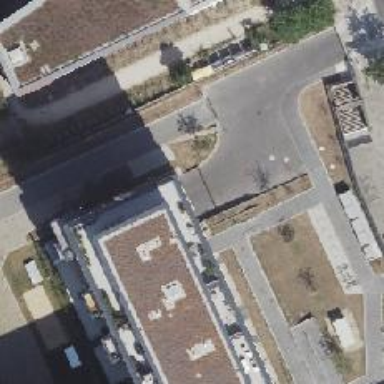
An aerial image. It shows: Parking entrance.